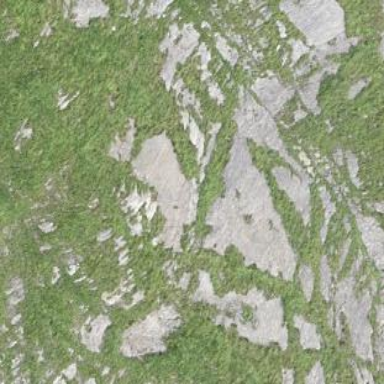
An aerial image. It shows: Landscape dominated by bare rock.